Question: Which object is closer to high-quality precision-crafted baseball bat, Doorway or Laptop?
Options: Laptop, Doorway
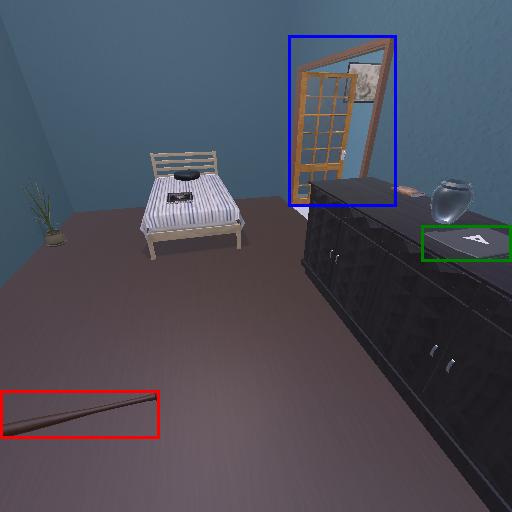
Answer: Laptop